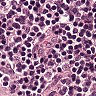
Metastatic tissue present: no